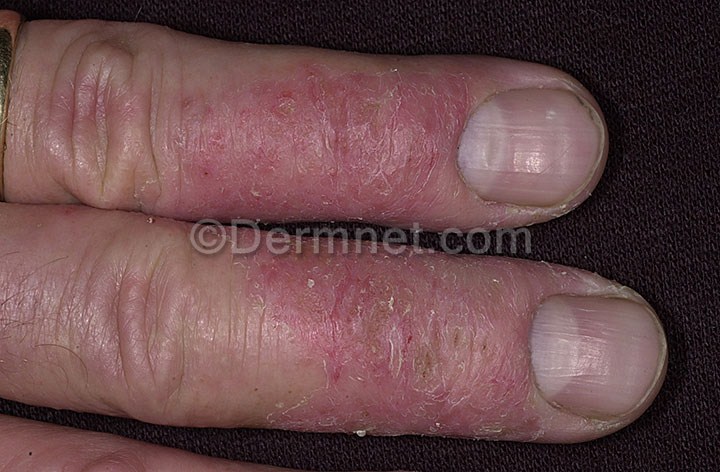
Disease: Eczema Photos